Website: lowes
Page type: customer-info-address
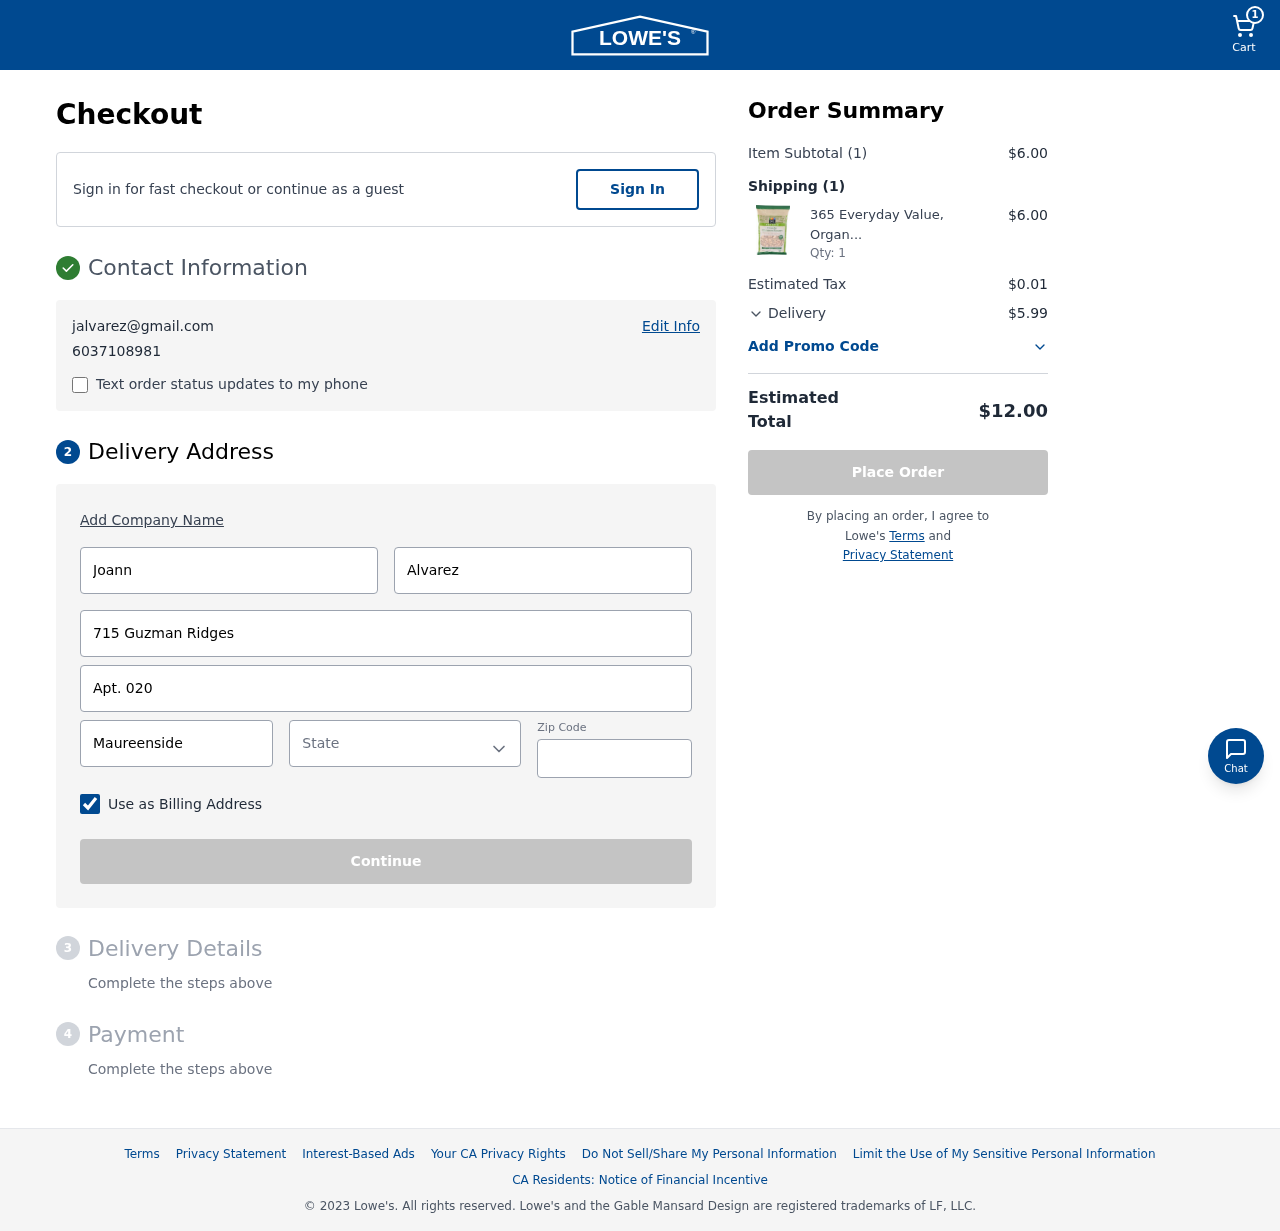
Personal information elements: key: PII_CITY
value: Maureenside
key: PII_EMAIL
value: jalvarez@gmail.com
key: PII_FIRSTNAME
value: Joann
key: PII_LASTNAME
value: Alvarez
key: PII_PHONE
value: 6037108981
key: PII_POSTCODE
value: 69627
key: PII_STATE
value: Illinois
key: PII_STREET
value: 715 Guzman Ridges
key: PII_STREET2
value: Apt. 020
Product elements: key: PRODUCT1_NAME
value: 365 Everyday Value, Organic Crunchy Cinnamon Squares, 28 oz
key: PRODUCT1_QUANTITY
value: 1
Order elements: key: ORDER_NUM_ITEMS
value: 1
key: ORDER_SUBTOTAL
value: $6.00
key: ORDER_NUM_ITEMS2
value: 1
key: ORDER_SUBTOTAL2
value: $6.00
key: ORDER_TAX
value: $0.01
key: ORDER_SHIPPING_COST
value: $5.99
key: ORDER_TOTAL
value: $12.00